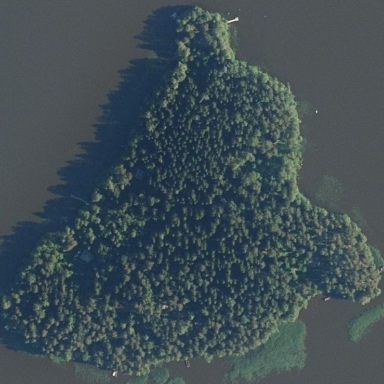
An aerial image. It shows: Image showing island.